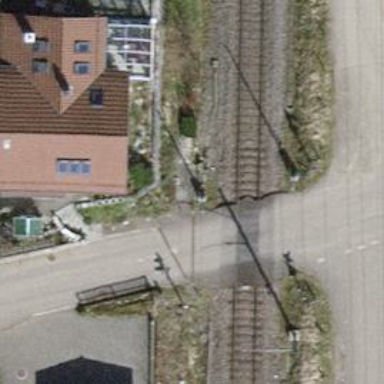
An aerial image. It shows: Level crossing on the railway with lights and full barrier.